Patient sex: F
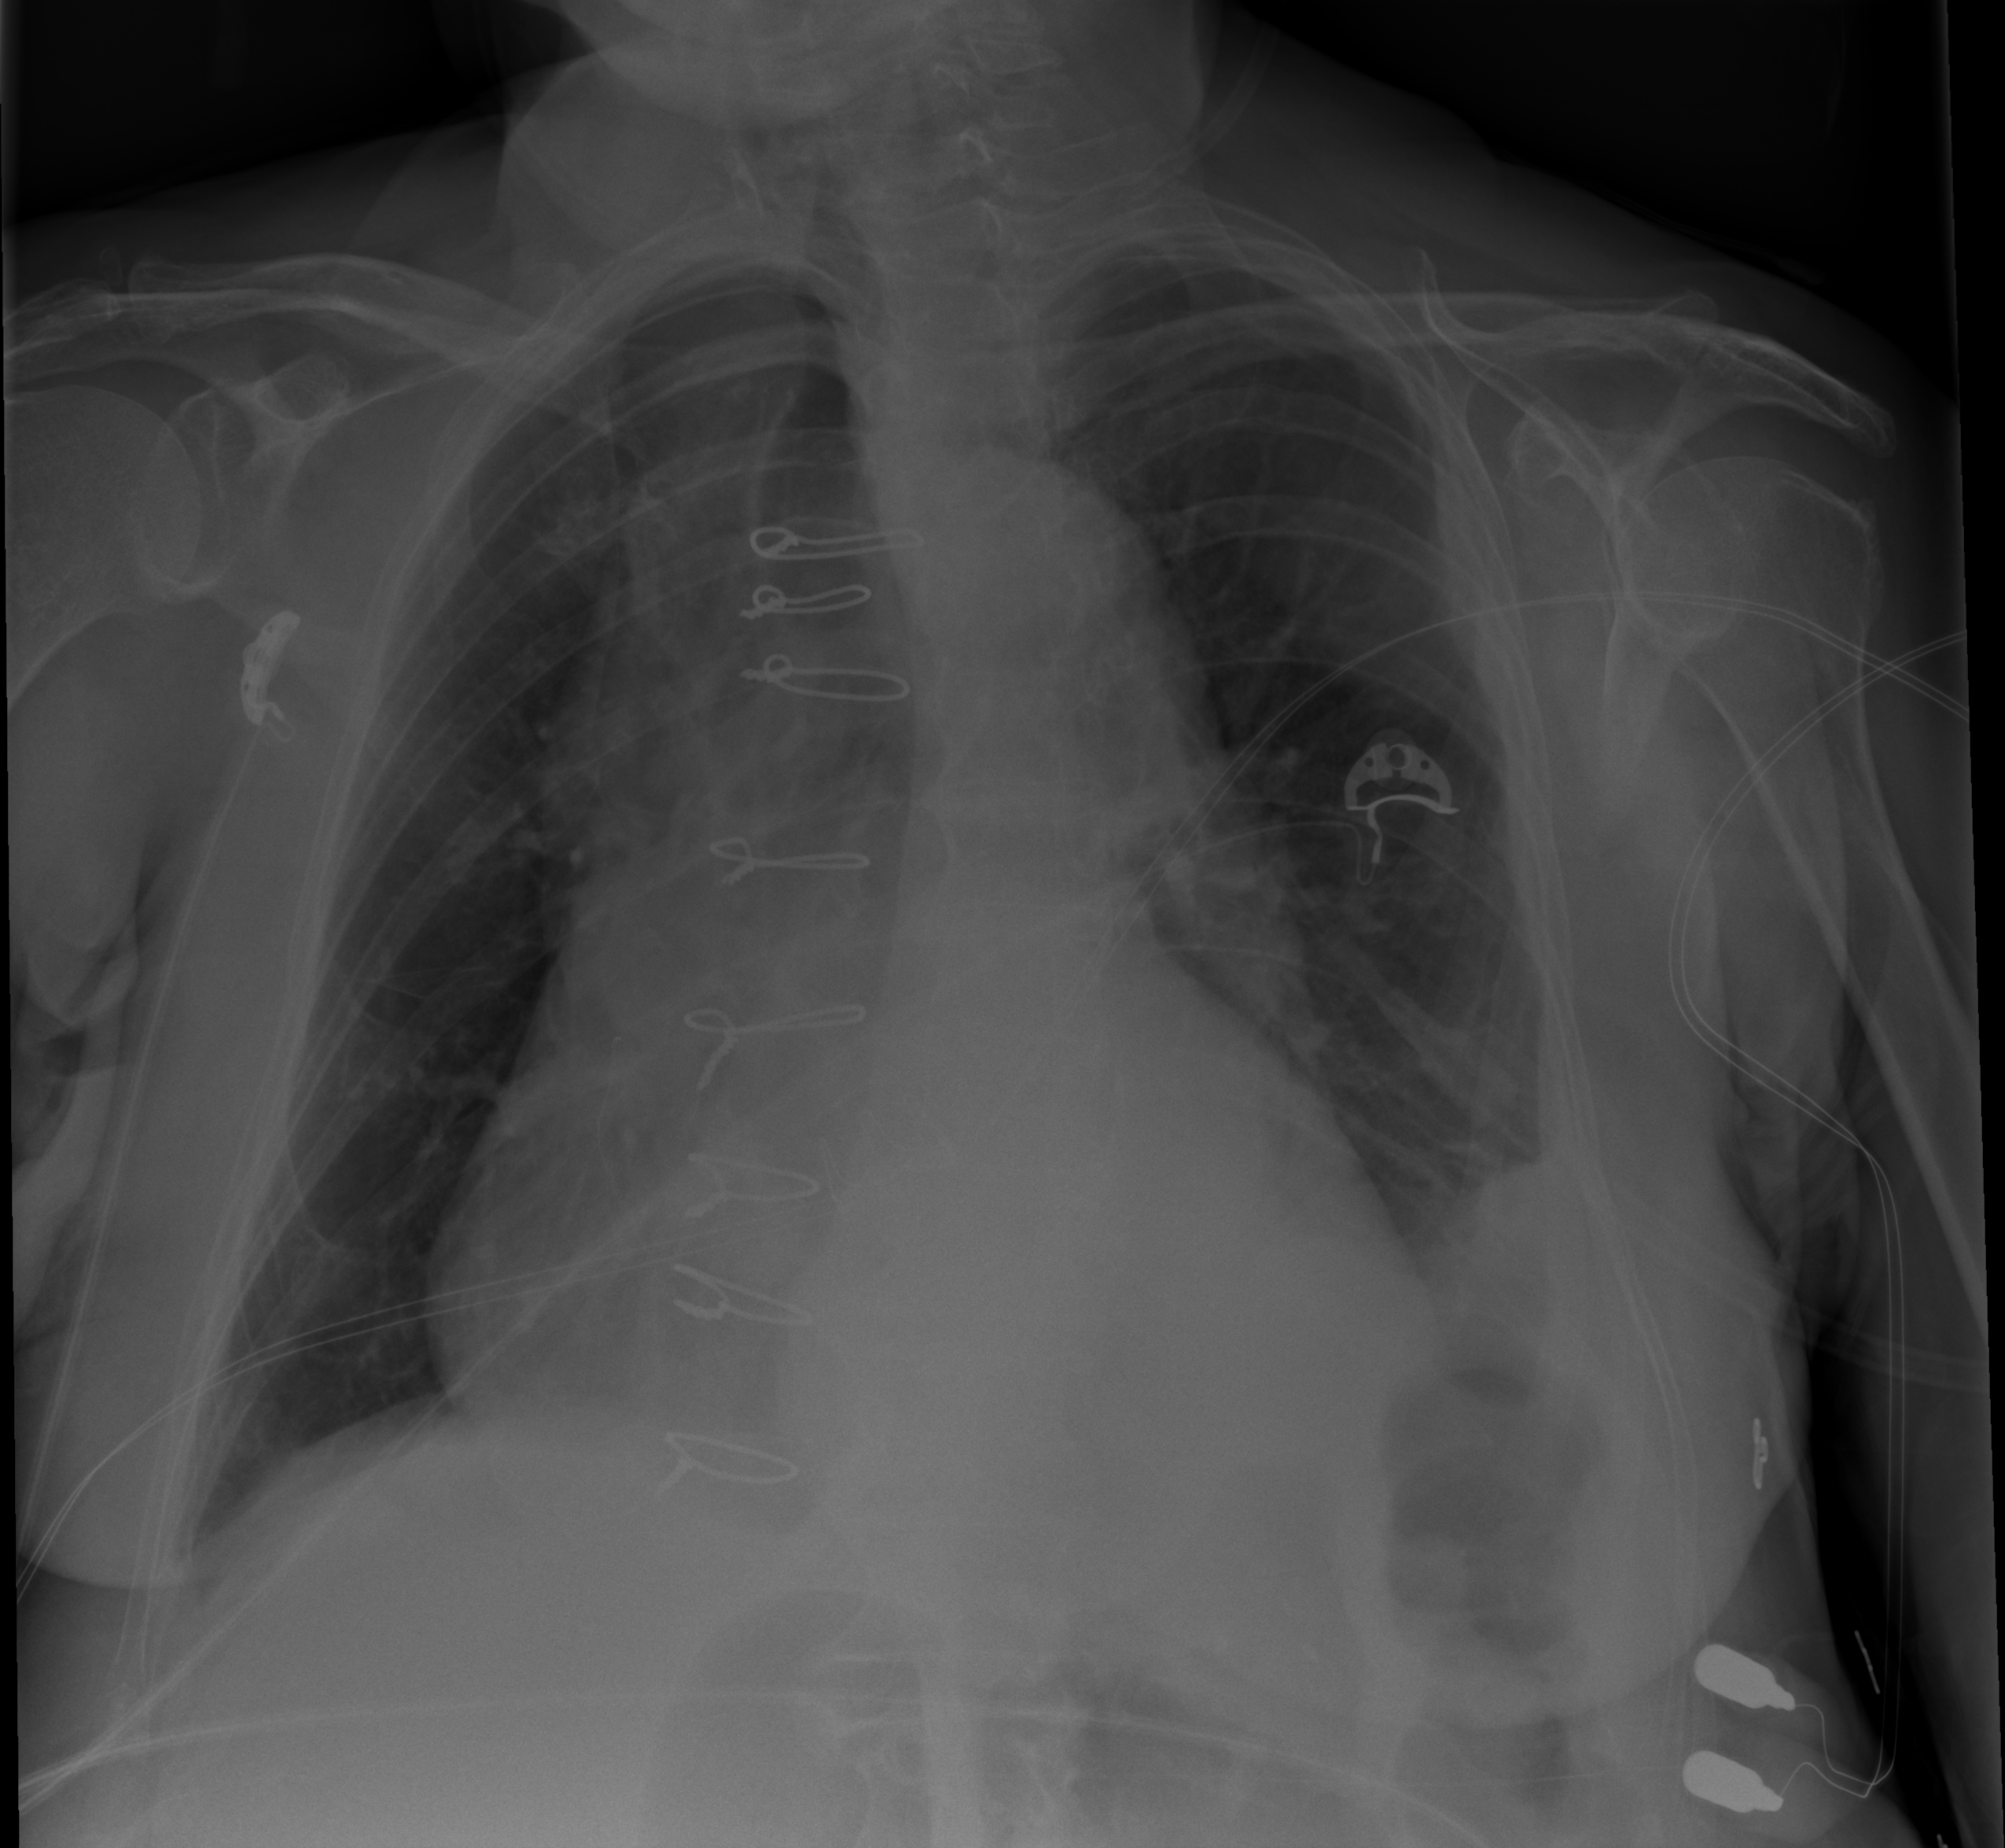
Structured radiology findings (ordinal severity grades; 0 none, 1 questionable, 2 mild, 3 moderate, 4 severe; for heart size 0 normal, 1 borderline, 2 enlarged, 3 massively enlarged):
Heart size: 2
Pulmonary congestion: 2
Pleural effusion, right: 0
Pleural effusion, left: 2
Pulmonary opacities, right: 0
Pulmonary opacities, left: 0
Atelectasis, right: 0
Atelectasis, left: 2